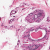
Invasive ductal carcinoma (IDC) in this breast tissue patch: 0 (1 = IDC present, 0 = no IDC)